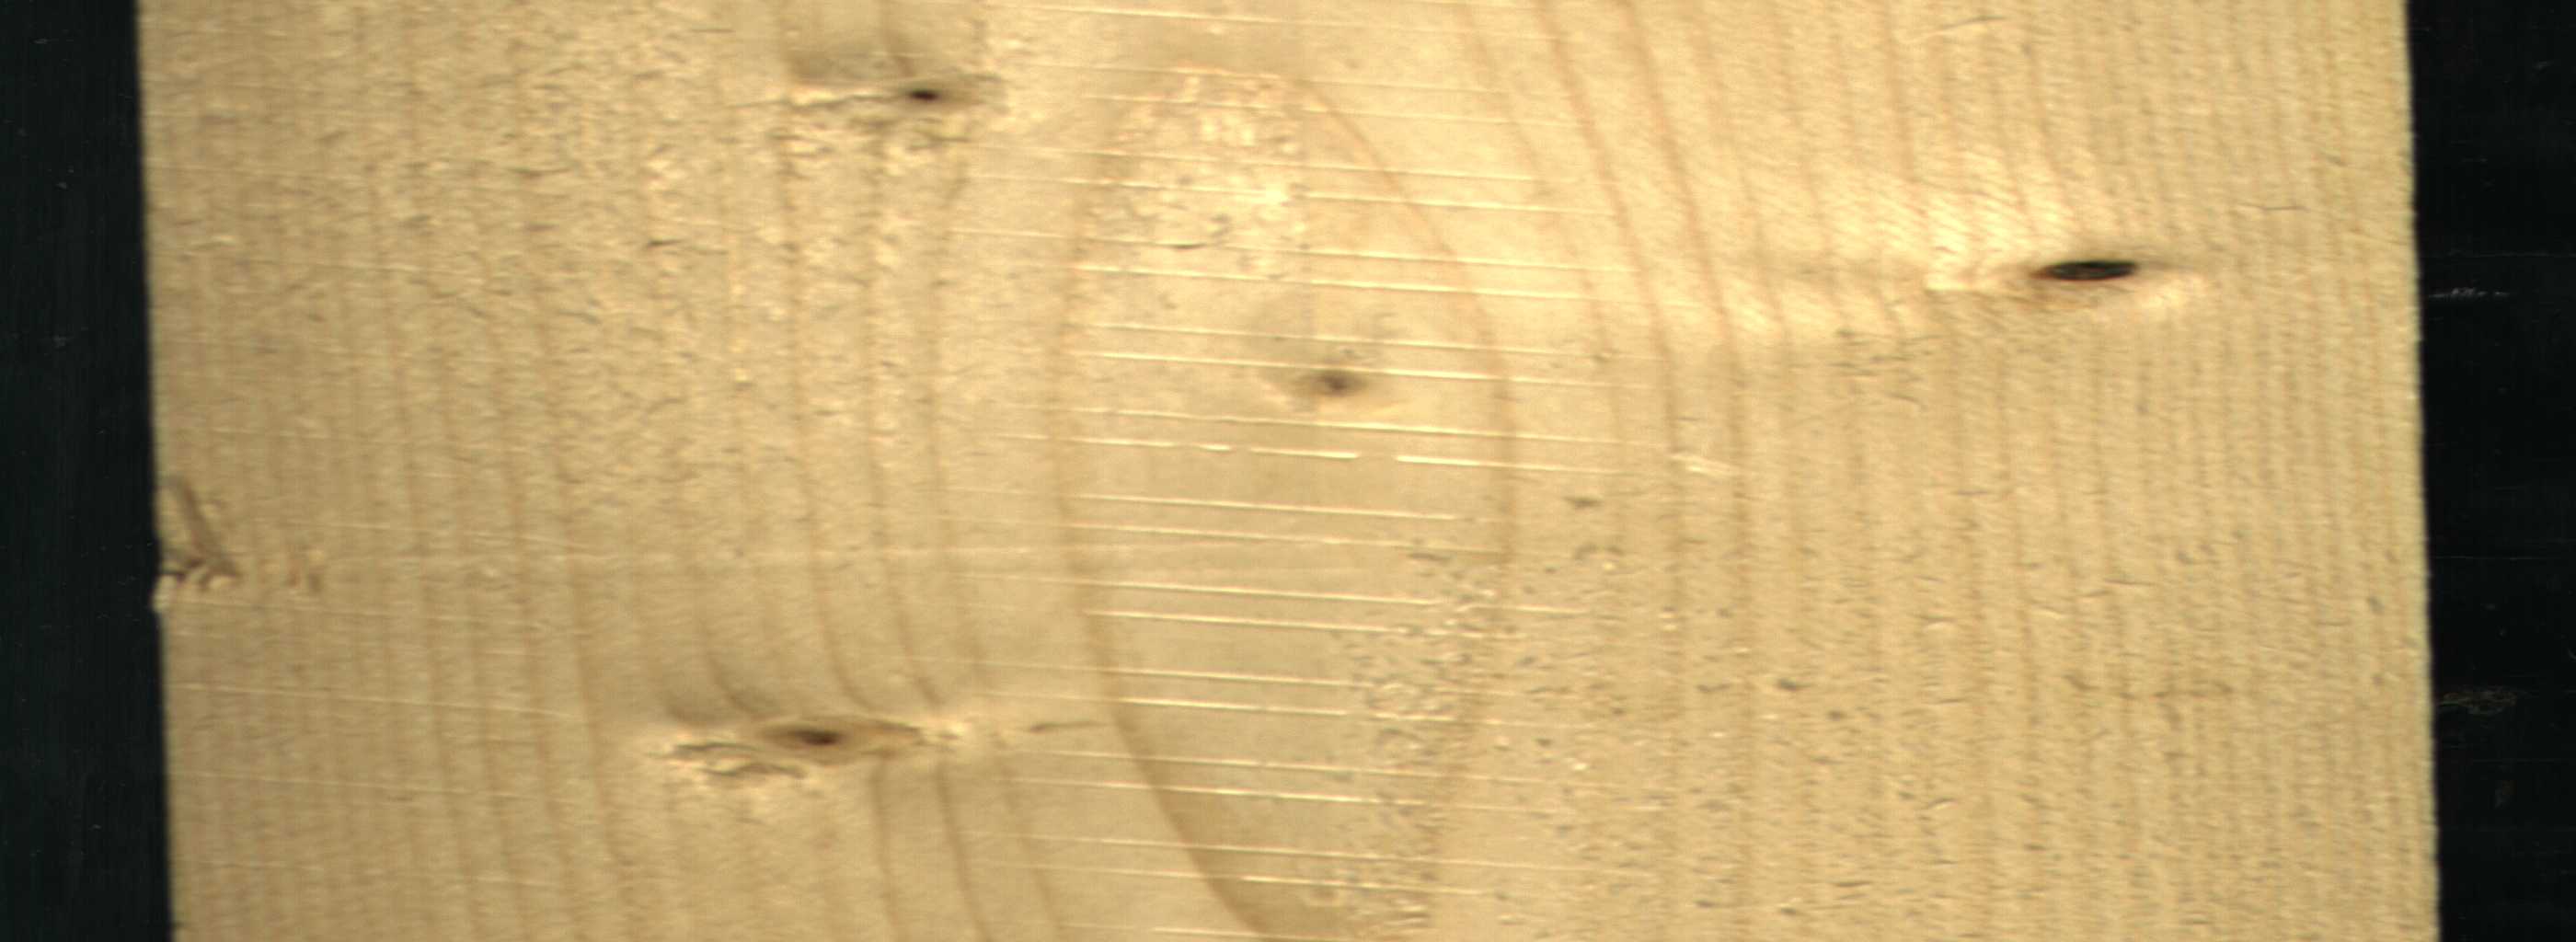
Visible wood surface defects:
Dead_Knot
Live_Knot
Live_Knot
Live_Knot